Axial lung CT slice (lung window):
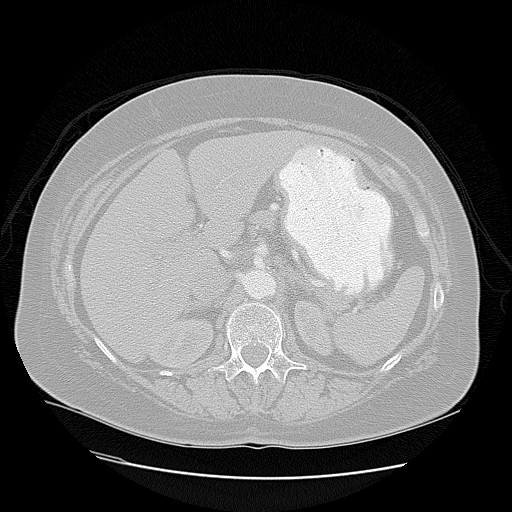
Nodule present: no